Interaction volume radius: 5 \u00c5
Interaction volume height: 20 \u00c5
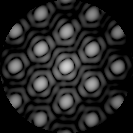
Disorder parameter: 0.02848